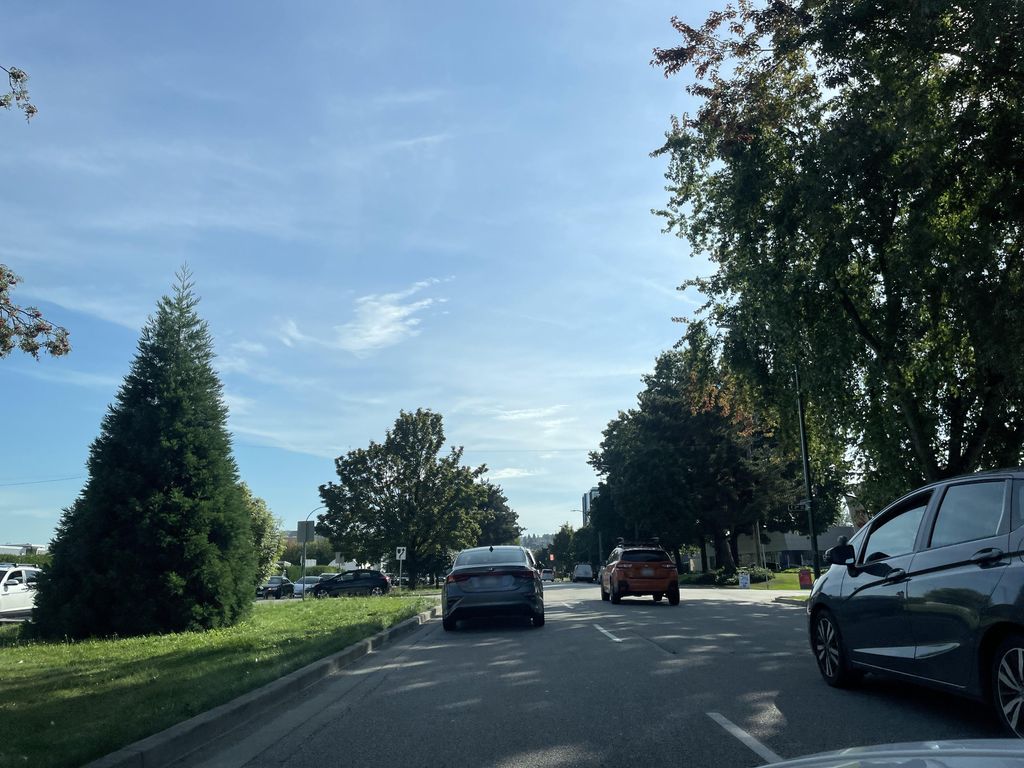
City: vancouver